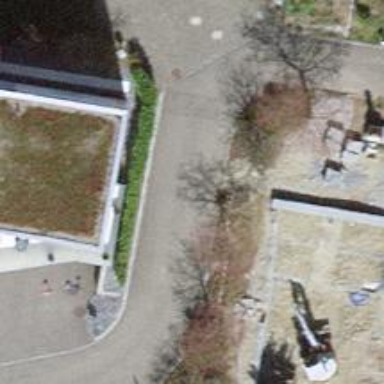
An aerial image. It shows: Urban tree adds touch of nature to the surroundings.